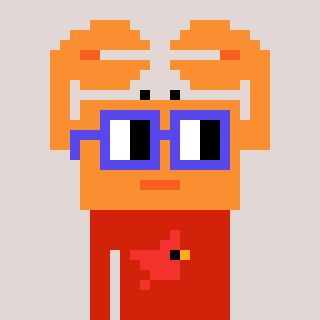
a pixel art character with square blue glasses, a crab-shaped head and a red-colored body on a warm background